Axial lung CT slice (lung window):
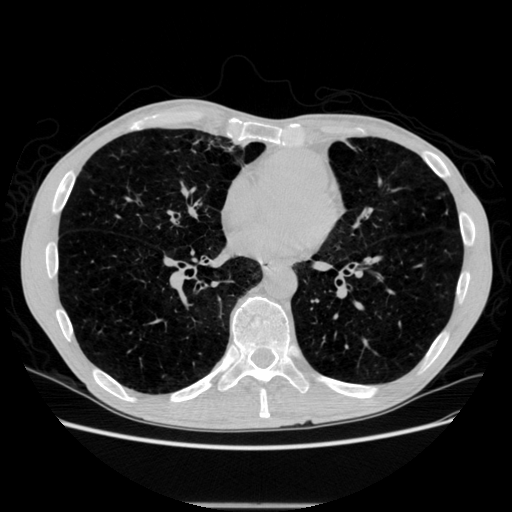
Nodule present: no